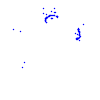
Particle: kaon